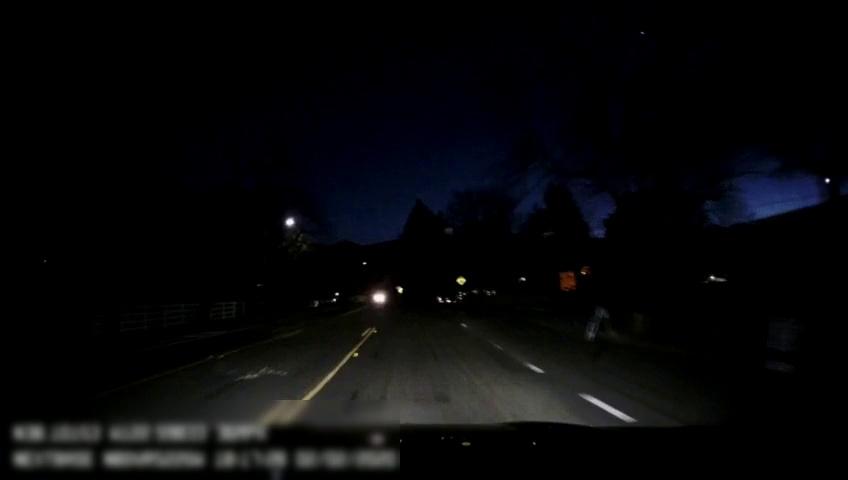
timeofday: Night
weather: Other
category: Drivable Space
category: Lanes | Alternate Lane
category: Lanes | Opposite Lane
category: Lanes | Alternate Lane
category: Lanes | Opposite Lane
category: Traffic | Signs